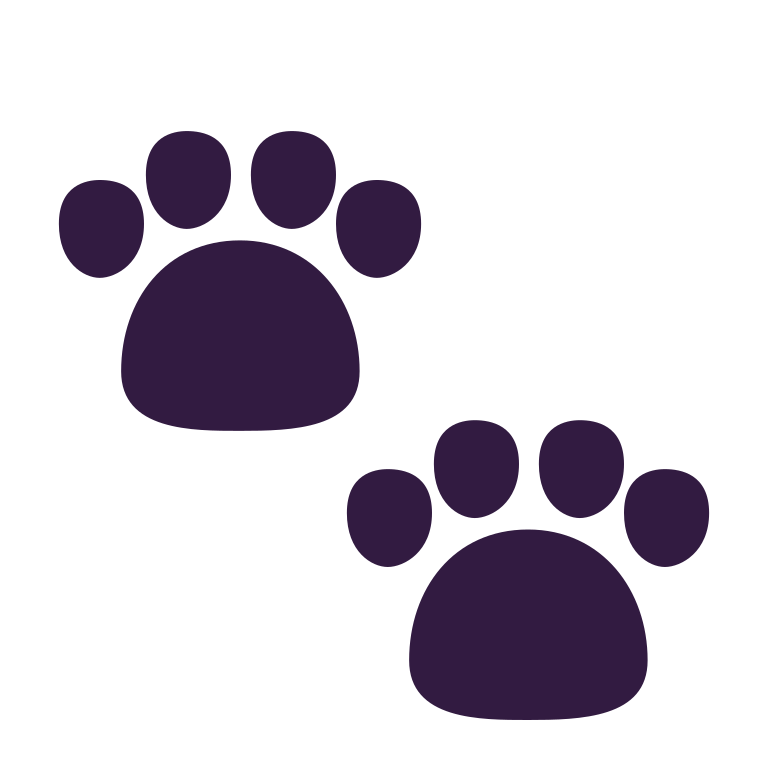
paw prints flat